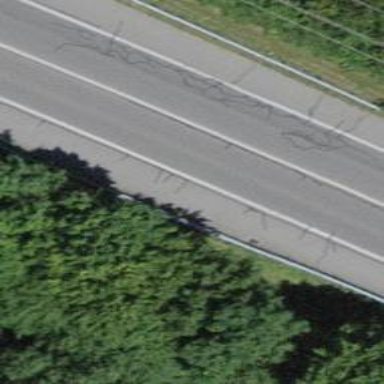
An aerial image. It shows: Trunk highway.